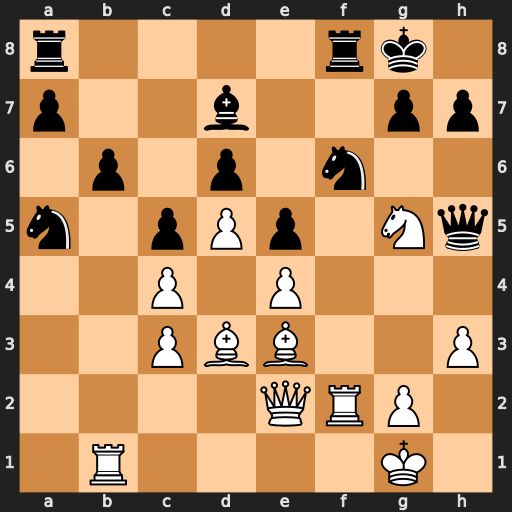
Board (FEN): r4rk1/p2b2pp/1p1p1n2/n1pPp1Nq/2P1P3/2PBB2P/4QRP1/1R4K1
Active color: w
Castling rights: -
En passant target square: -
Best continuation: Rxf6 Qxe2 Rxf8+ Rxf8 Bxe2